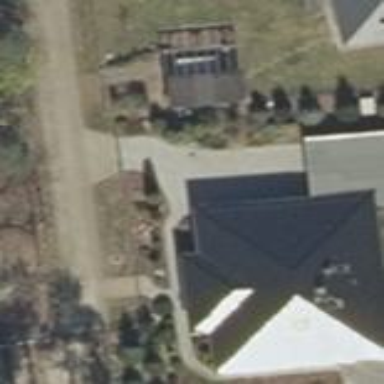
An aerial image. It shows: Simple and straightforward house.